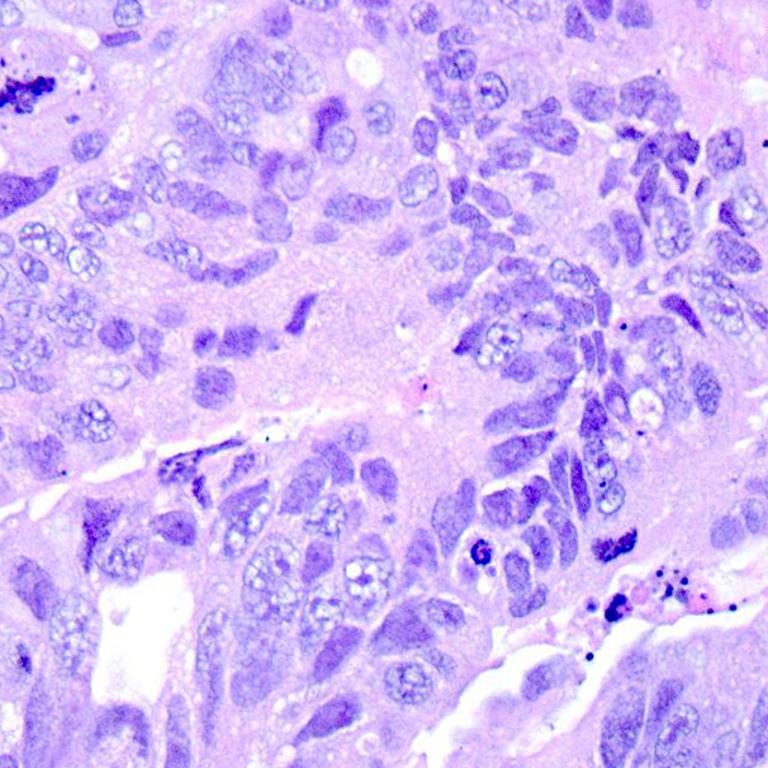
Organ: colon
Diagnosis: adenocarcinomas